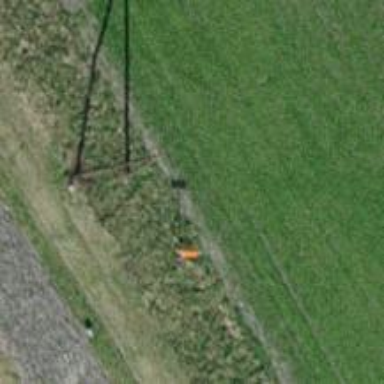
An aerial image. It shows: Pole supporting pipeline marker with roof cover.